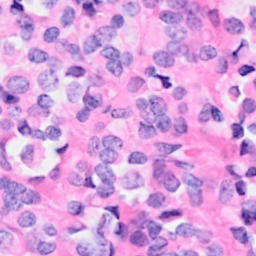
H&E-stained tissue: Breast